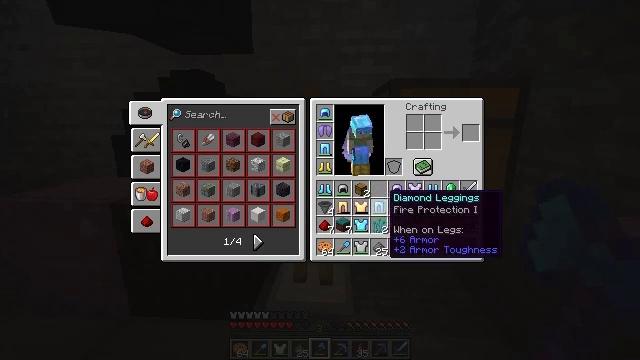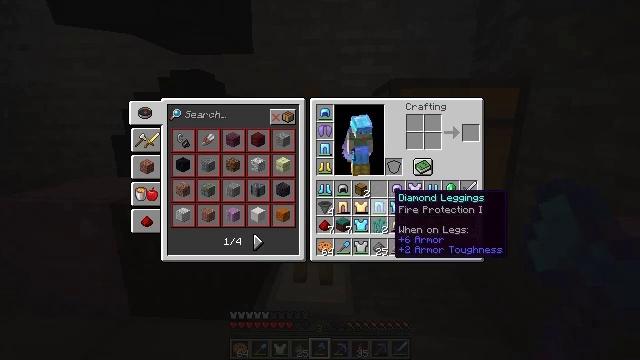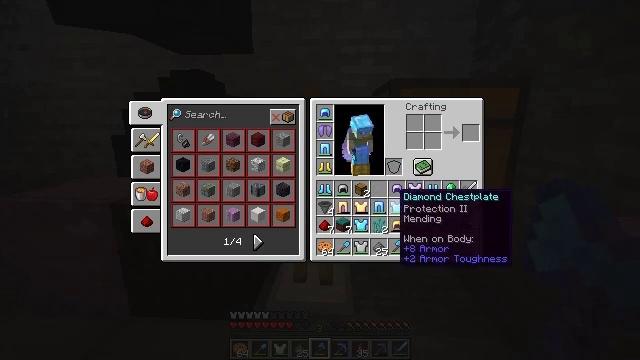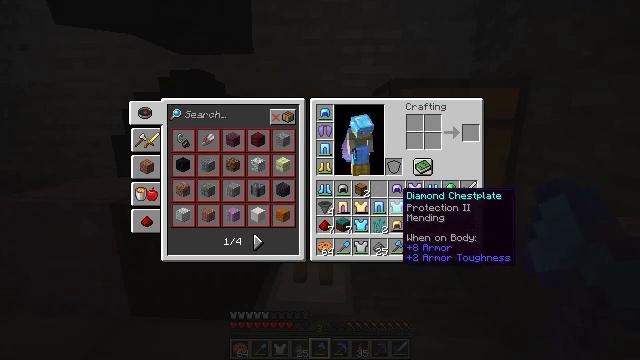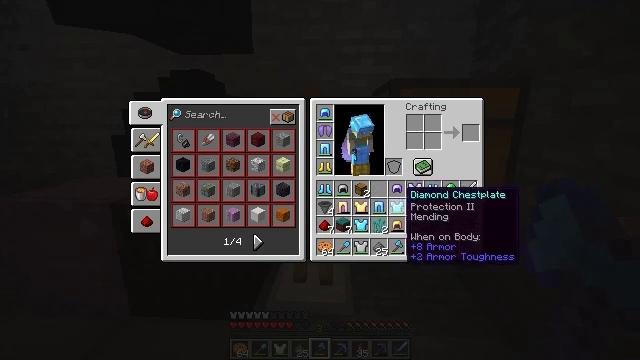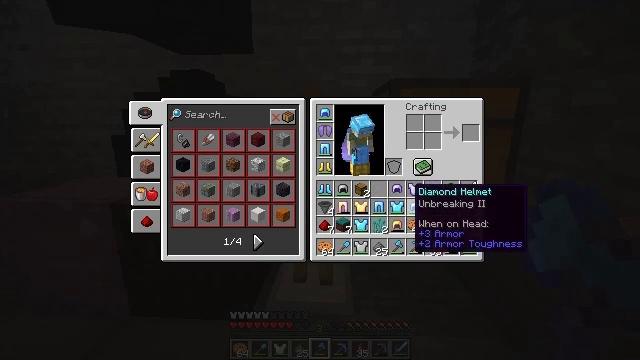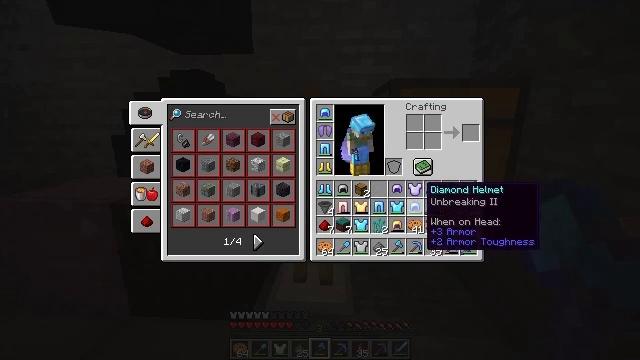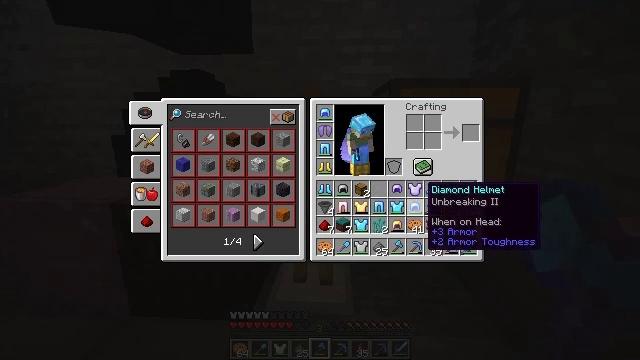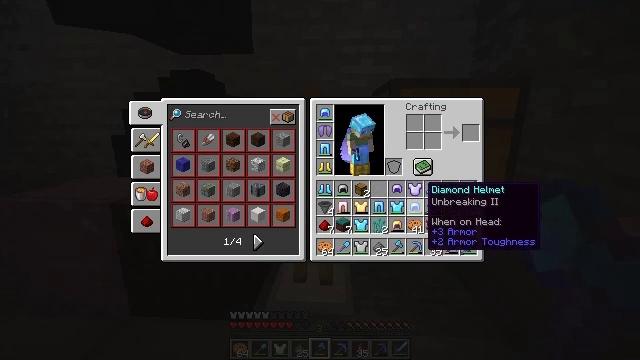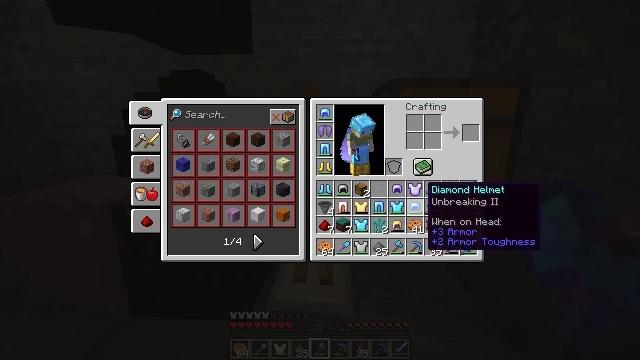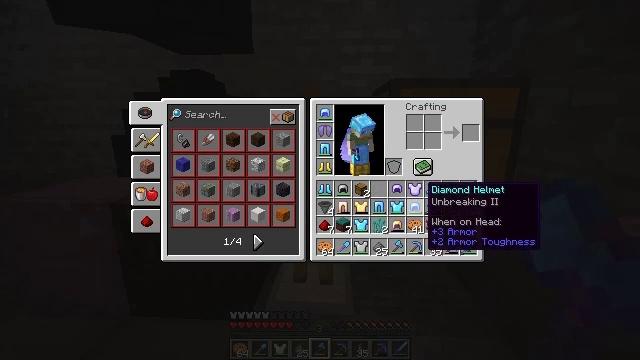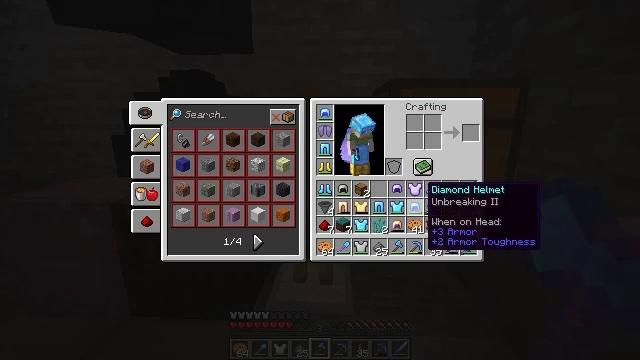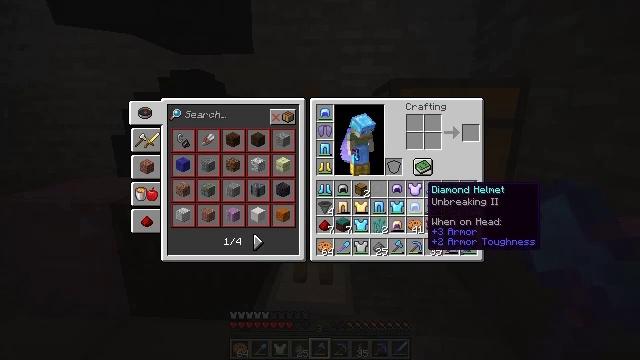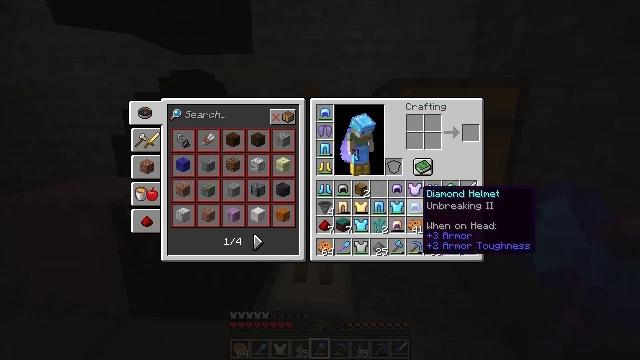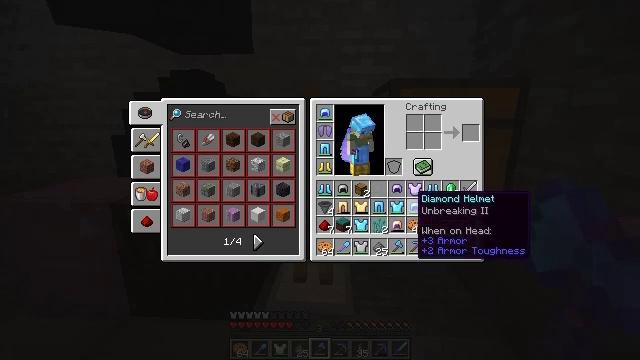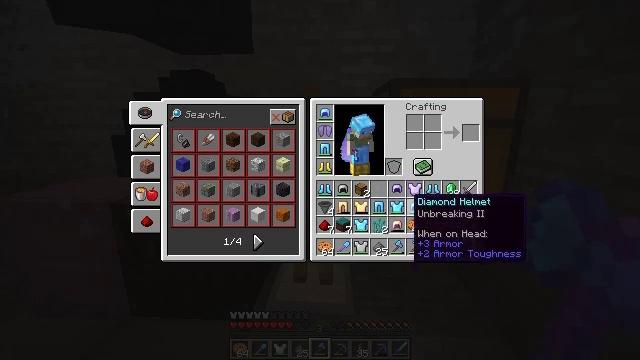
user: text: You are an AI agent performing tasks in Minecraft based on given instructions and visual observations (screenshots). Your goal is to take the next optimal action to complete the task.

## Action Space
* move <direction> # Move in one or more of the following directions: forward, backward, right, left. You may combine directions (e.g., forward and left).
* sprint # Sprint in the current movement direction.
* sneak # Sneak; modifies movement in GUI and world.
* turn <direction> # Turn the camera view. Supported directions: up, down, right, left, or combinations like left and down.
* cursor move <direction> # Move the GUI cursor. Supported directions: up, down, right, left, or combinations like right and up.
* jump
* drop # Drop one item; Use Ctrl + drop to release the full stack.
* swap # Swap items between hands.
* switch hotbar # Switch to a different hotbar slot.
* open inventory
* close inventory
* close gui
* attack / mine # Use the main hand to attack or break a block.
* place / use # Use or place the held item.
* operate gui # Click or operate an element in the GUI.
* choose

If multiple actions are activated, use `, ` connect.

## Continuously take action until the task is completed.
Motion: motion action
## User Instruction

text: Open a crafting table and create a golden carrot with gold nuggets and a carrot.
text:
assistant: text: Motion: no_op
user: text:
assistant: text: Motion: no_op
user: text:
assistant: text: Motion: no_op
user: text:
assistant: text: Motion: no_op
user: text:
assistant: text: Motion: turn right
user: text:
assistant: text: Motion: turn right
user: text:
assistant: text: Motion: no_op
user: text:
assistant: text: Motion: no_op
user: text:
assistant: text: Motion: no_op
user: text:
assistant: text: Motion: no_op
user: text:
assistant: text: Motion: no_op
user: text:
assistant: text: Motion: no_op
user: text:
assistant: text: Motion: no_op
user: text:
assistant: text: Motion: no_op
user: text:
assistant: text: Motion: no_op
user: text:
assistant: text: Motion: no_op
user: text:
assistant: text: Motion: no_op
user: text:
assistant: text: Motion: no_op
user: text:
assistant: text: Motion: no_op
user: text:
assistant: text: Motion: no_op
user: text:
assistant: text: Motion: no_op
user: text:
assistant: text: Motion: no_op
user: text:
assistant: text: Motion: no_op
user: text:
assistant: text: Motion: no_op
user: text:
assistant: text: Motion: no_op
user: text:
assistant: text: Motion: no_op
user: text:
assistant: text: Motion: attack / mine
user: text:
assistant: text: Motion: attack / mine
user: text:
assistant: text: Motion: turn left and down
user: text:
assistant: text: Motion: no_op